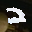
Label: 2